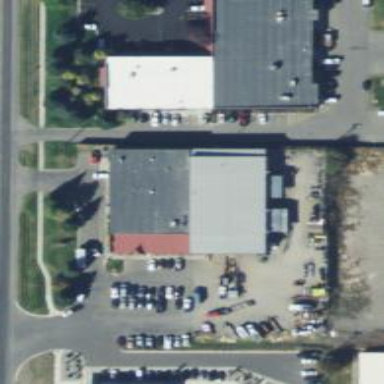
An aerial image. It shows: Commercial building.